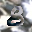
Label: 8